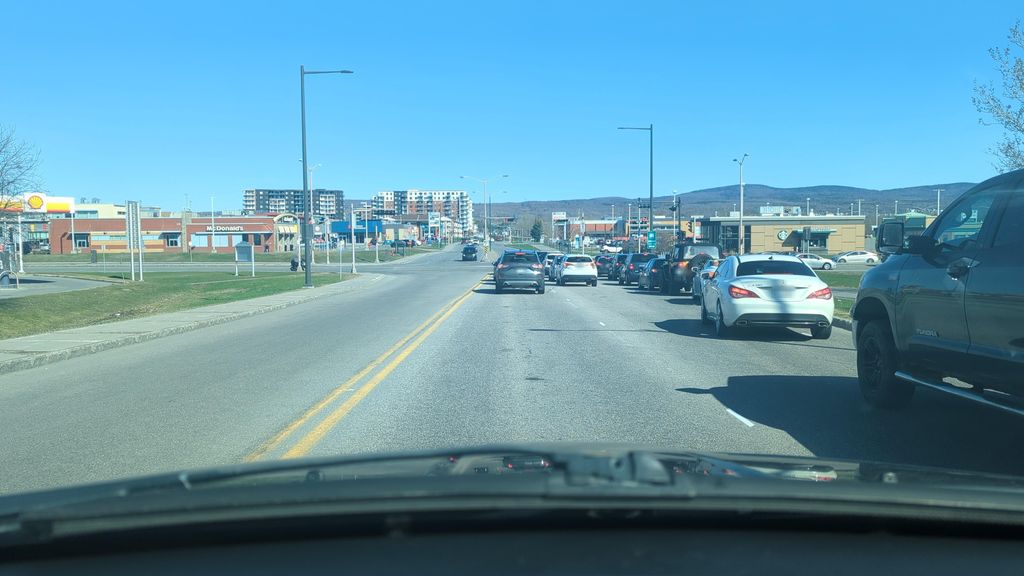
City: quebec_city